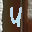
Label: 4